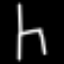
Label: chair